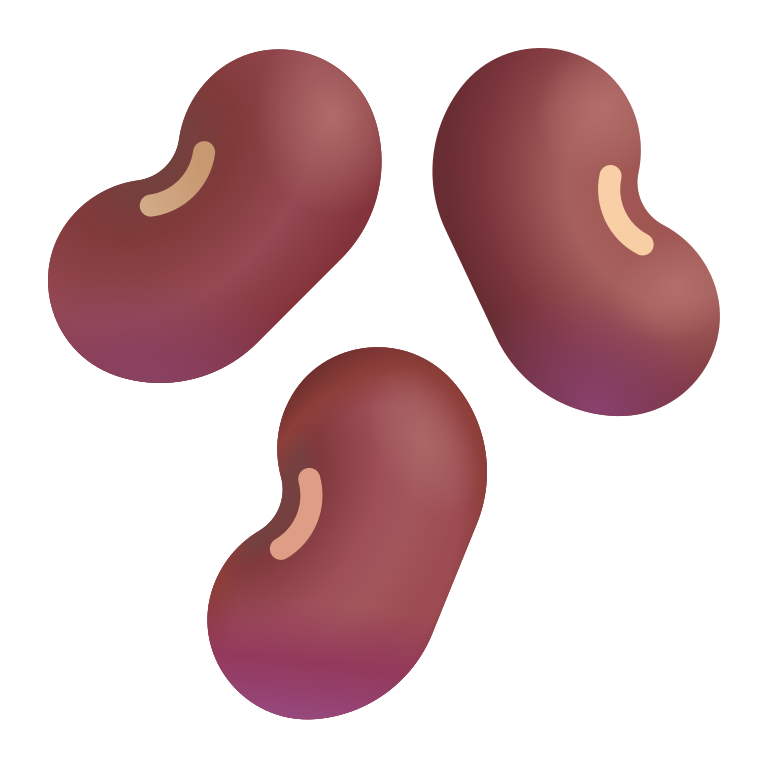
beans color